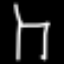
Label: chair